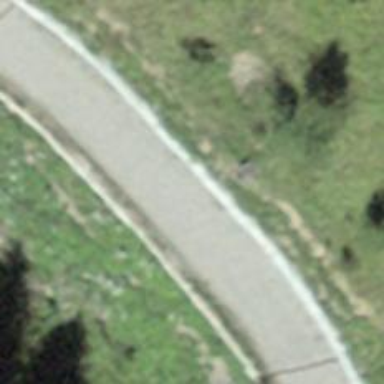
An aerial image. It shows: Well-maintained track road of grade 1.